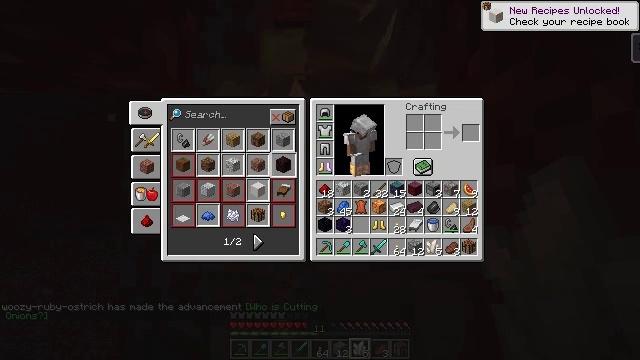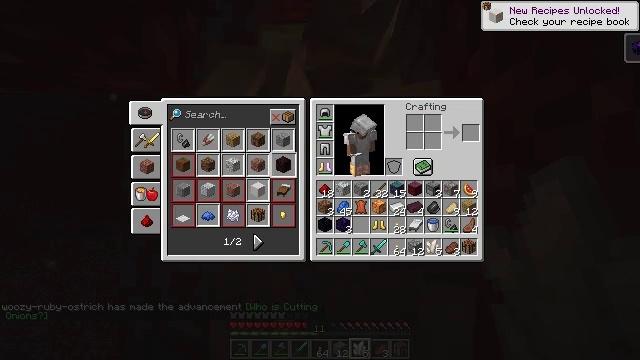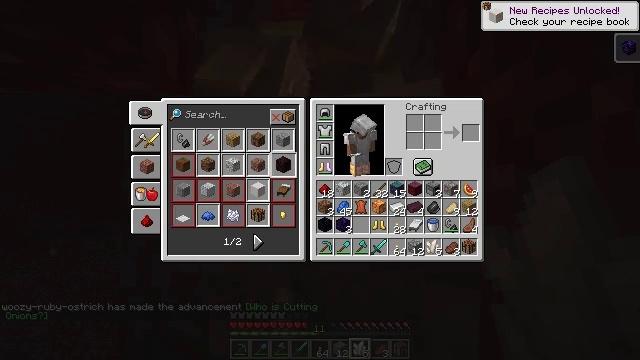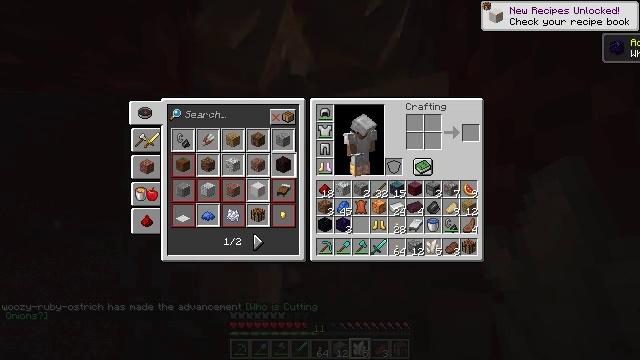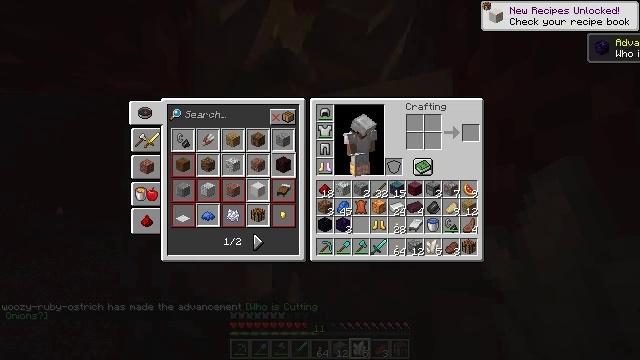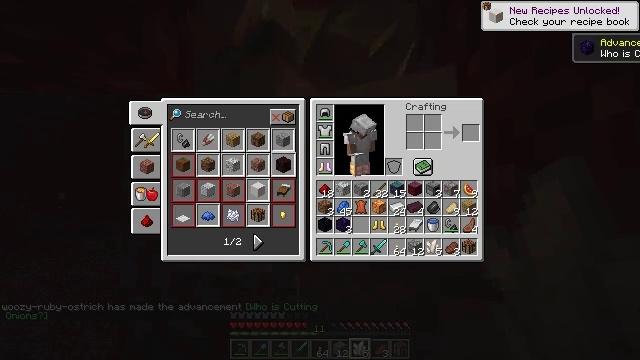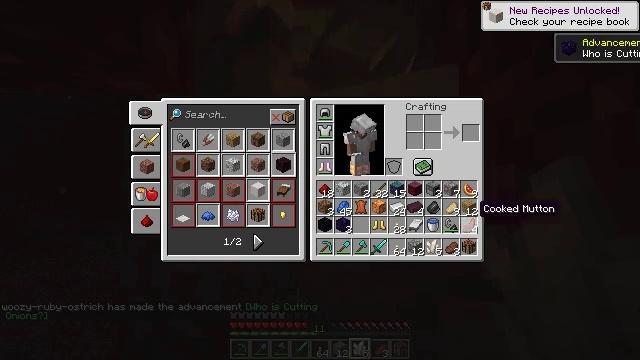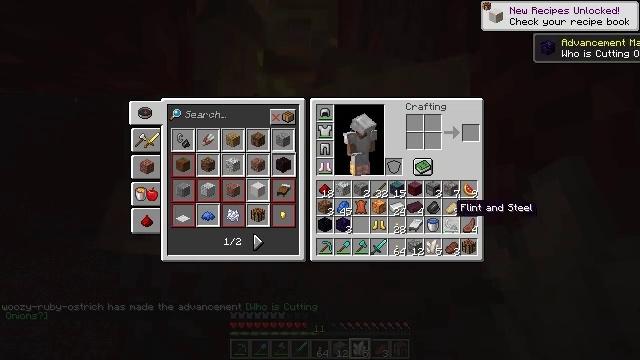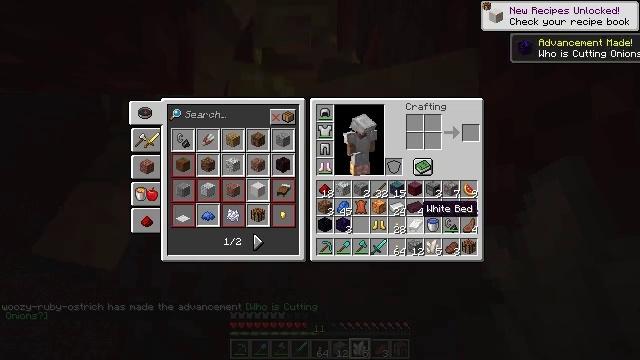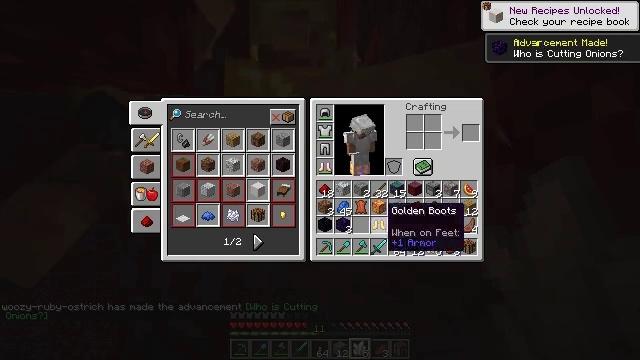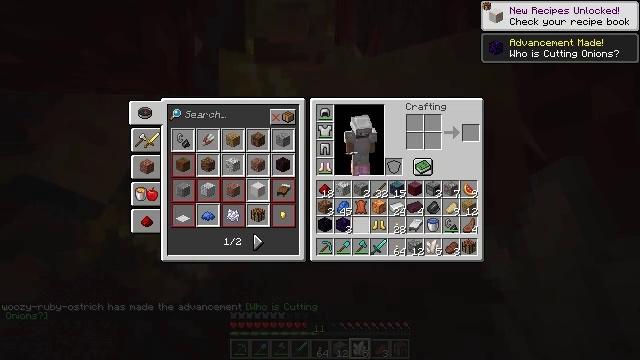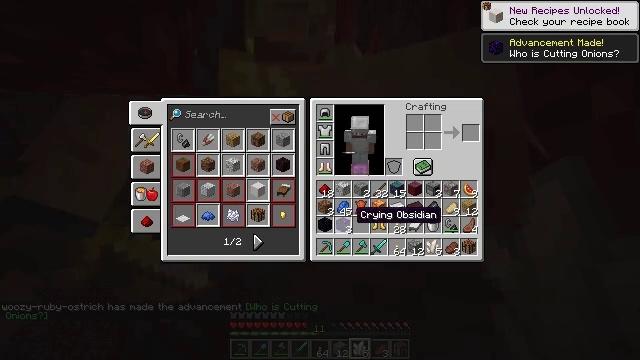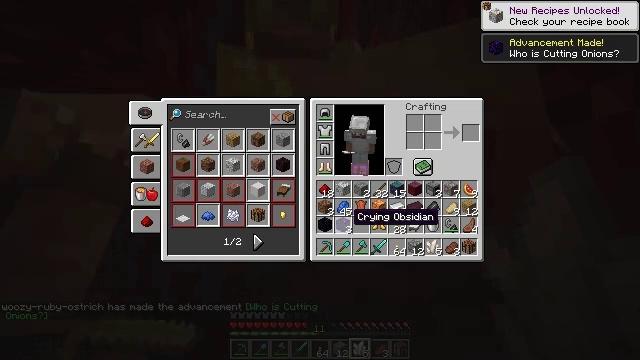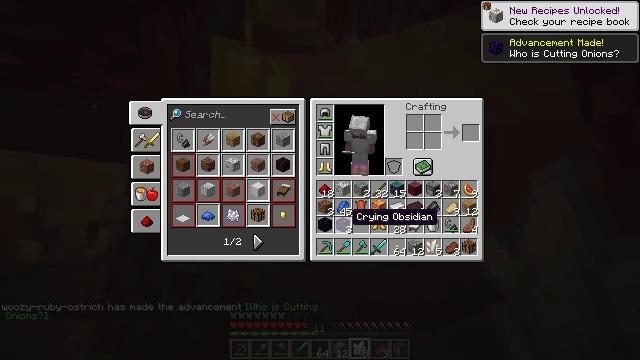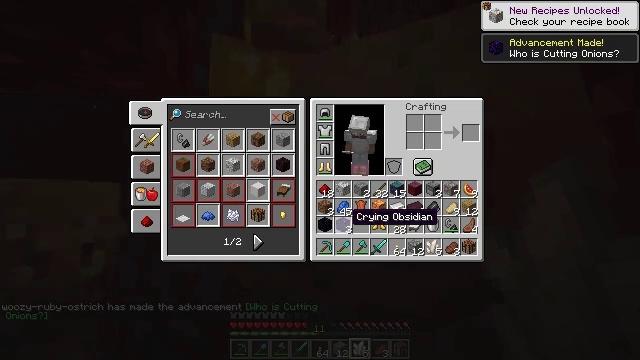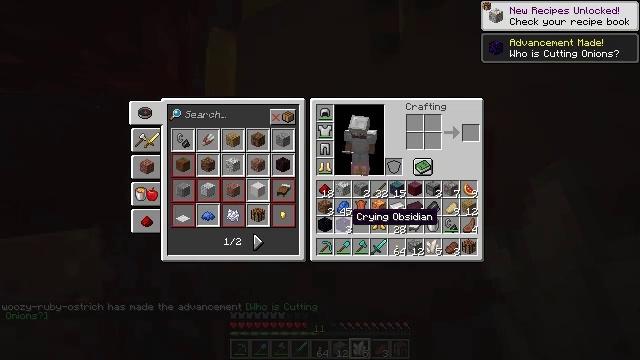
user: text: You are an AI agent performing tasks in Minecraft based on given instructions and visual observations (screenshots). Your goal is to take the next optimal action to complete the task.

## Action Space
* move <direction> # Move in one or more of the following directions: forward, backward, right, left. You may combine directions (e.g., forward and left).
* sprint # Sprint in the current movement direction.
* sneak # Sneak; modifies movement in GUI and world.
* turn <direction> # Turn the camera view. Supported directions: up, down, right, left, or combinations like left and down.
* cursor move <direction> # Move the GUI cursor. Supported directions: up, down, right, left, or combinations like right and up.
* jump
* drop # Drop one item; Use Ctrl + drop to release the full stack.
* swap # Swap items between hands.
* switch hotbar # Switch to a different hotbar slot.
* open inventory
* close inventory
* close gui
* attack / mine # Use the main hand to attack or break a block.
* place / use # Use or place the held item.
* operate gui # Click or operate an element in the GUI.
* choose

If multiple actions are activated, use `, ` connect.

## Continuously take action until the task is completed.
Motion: motion action
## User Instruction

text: Drop a quartz.
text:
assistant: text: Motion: no_op
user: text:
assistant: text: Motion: no_op
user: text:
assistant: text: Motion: cursor move left
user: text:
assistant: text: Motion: cursor move left
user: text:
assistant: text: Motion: cursor move left
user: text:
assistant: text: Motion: cursor move left
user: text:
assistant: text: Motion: cursor move left
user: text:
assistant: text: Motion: cursor move left
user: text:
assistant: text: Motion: cursor move left
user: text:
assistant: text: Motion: cursor move left
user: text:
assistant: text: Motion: cursor move left
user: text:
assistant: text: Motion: no_op
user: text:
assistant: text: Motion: no_op
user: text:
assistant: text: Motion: no_op
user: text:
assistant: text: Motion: no_op
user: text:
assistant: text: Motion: no_op
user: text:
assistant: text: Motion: no_op
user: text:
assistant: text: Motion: no_op
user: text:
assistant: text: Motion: no_op
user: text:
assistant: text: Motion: no_op
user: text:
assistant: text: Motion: cursor move left
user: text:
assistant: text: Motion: no_op
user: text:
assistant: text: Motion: no_op
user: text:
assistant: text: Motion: no_op
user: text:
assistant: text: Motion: no_op
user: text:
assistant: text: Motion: no_op
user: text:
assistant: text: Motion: no_op
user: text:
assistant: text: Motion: no_op
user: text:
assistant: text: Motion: no_op
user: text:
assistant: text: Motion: no_op